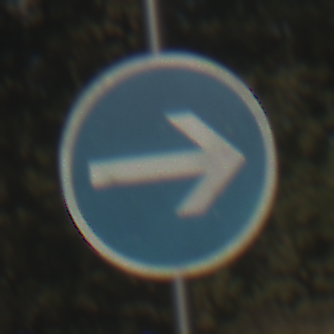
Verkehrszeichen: VorgeschriebeneFahrtrichtungHierRechts
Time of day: MorningAfternoon
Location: Outdoor (Nature)
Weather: PartlyCloudy
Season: NotSpecified
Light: Natural